Field crop: maize
Growth stage: 1
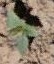
Species: datura